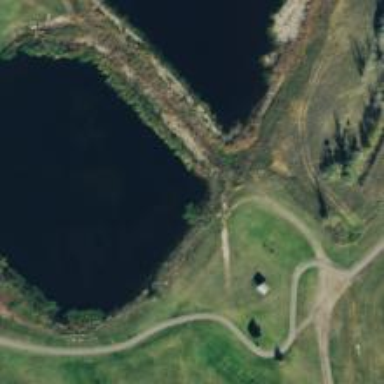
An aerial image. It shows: Pathway for golf carts.